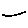
Label: line